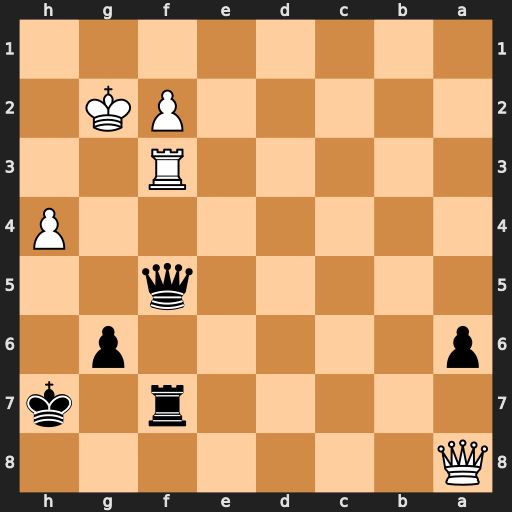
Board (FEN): Q7/5r1k/p5p1/5q2/7P/5R2/5PK1/8
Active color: b
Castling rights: -
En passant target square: -
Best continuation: Qxf3+ Qxf3 Rxf3